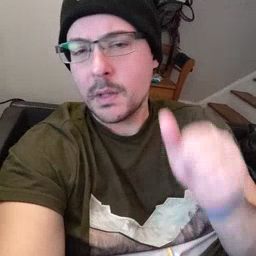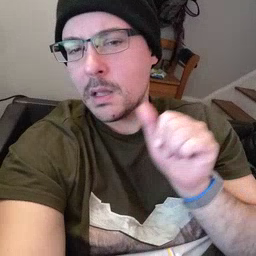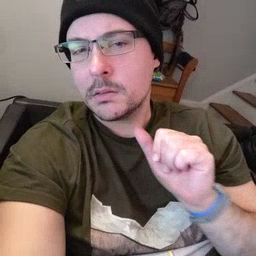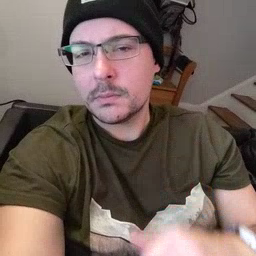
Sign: aunt